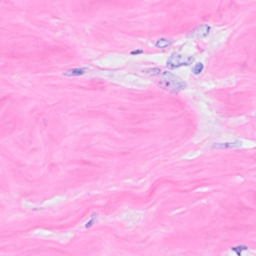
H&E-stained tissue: Breast